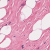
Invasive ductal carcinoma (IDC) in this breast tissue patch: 0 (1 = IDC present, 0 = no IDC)